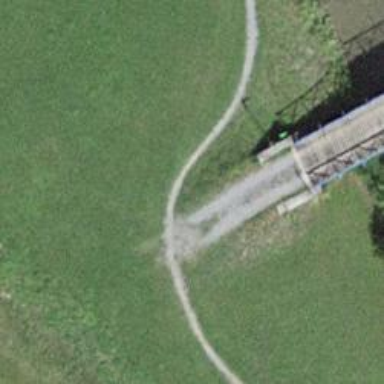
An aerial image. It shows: Track with grade1 tracktype.